Question: How would I remove/change which server is displayed when an email is sent?
Currently, it is duffman.enixns.com; am I able to change this to my domain (viralaftermath.com)?

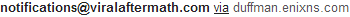
Answer: It can be useful to add an SPF Record so that mail coming from your other domain ( duffman.enixns.com ) is treated as legitimate when it is set as from @viralaftermath.com
SPF records are held in your DNS records. Otherwise, this cannot be changed. I have noticed, however, that proper SPF records may lead Google to remove the "via" from the from address line, thus achieving your desired output.. That's only after the records have been there for a while and obviously at Google's discretion for Gmail only.